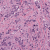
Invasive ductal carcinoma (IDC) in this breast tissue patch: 1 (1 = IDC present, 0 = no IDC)